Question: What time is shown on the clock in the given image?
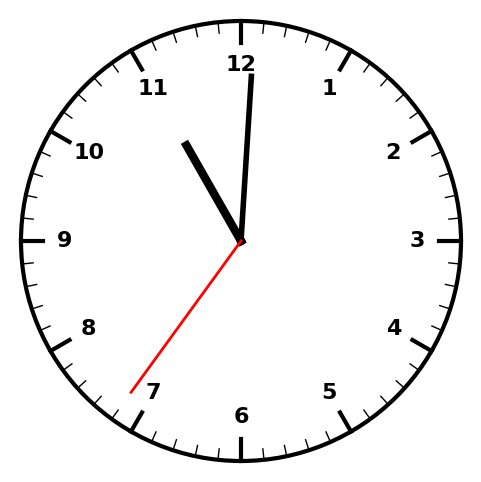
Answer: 11:00:36